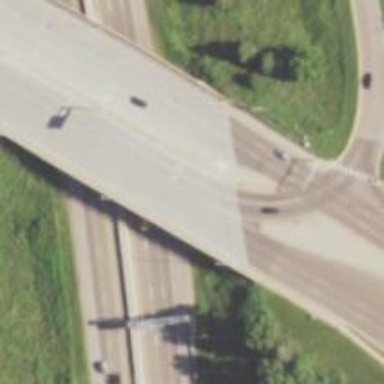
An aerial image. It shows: Trunk highway bridge.